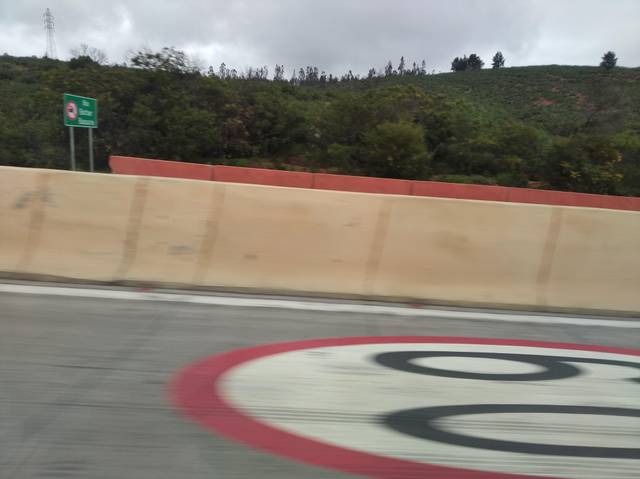
Region: Chile
Coordinates: -33.058, -71.648